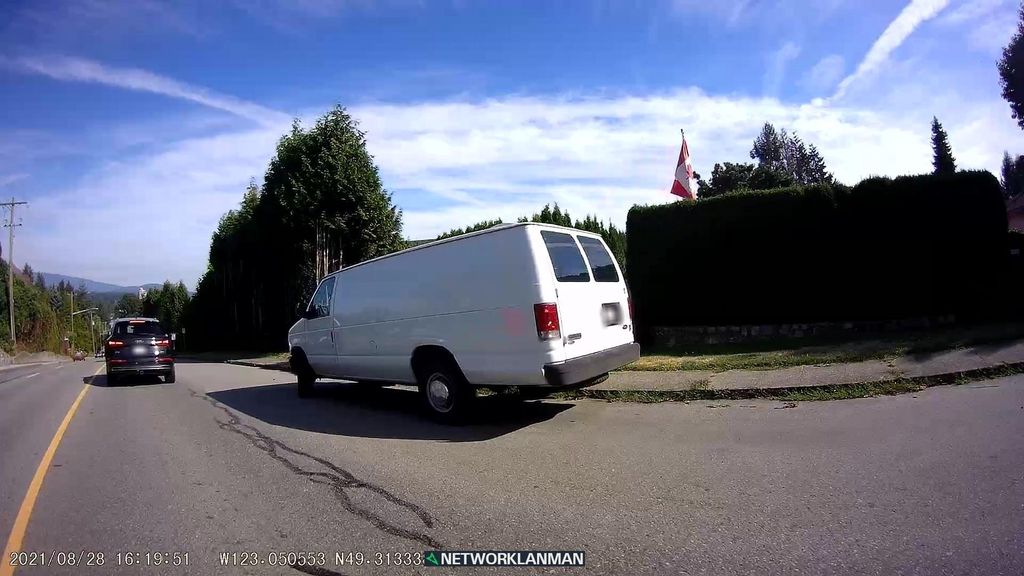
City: vancouver